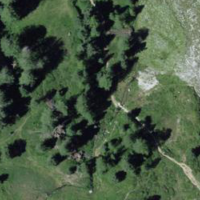
EUNIS habitat code: 31
Species observed at this site:
Arnica montana